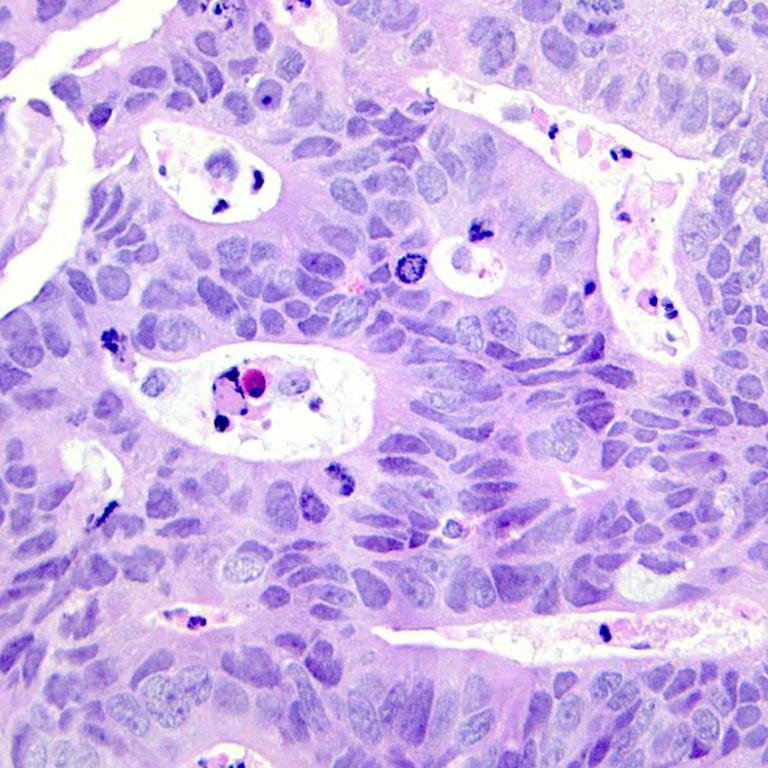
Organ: colon
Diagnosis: adenocarcinomas